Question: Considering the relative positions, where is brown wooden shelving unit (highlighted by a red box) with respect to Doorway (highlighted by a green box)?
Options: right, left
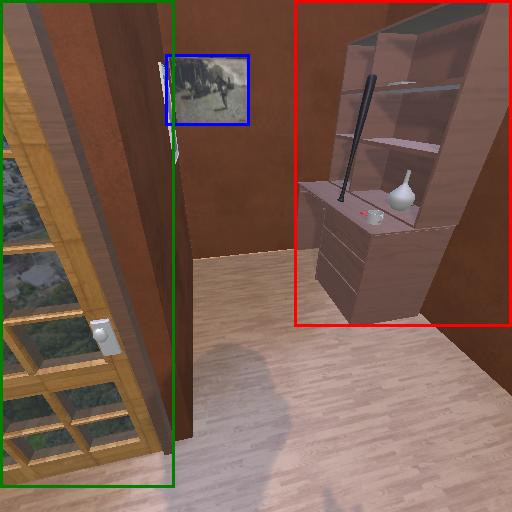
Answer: right